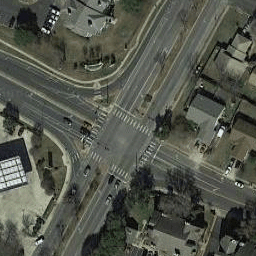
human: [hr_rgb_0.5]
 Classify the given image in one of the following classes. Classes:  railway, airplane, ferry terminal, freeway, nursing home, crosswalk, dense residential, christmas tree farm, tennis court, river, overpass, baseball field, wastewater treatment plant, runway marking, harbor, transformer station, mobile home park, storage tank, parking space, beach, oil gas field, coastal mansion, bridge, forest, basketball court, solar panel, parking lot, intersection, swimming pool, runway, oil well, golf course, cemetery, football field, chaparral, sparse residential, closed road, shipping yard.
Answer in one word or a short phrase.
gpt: intersection